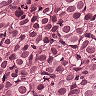
Metastatic tissue present: yes